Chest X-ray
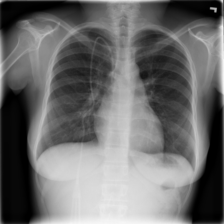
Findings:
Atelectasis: negative
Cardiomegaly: negative
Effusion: negative
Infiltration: positive
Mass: negative
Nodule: negative
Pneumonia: negative
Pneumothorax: negative
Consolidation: negative
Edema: negative
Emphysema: negative
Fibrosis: negative
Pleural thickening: negative
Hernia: negative